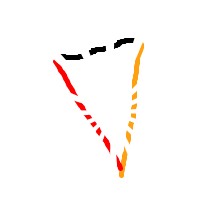
Shape: triangle